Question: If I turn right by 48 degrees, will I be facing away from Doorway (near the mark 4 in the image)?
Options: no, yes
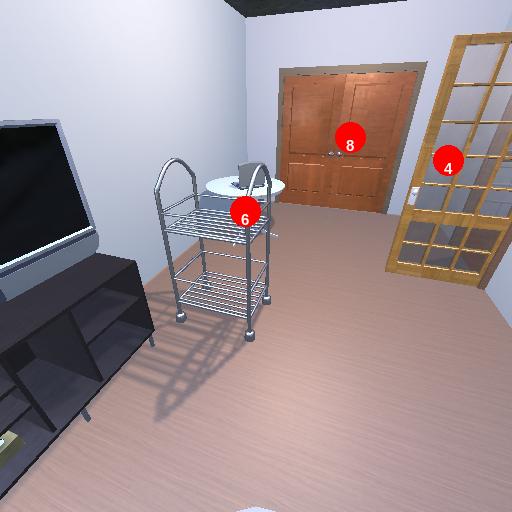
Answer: no